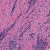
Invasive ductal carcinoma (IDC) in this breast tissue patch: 0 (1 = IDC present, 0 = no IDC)